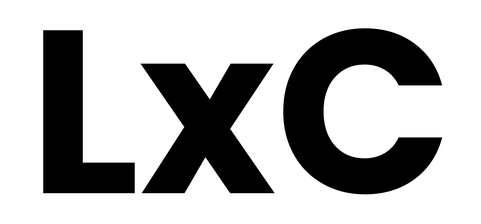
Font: Poppins-Bold